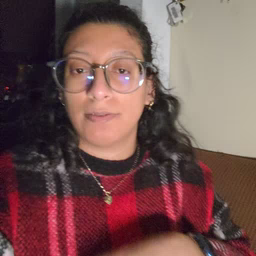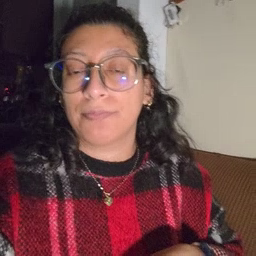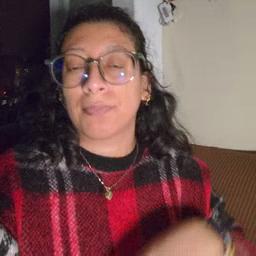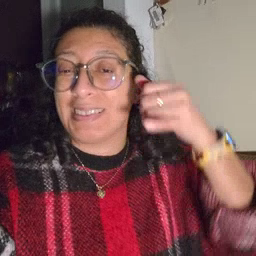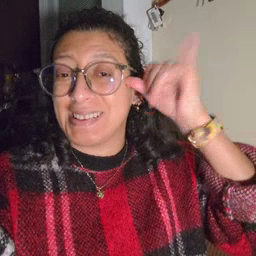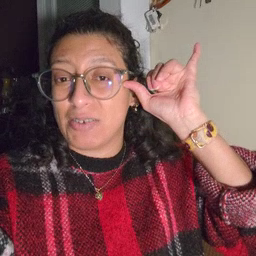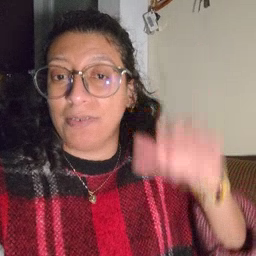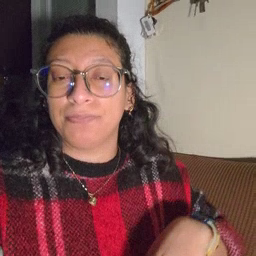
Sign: cow